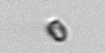
Label: nanoplankton_mix